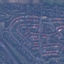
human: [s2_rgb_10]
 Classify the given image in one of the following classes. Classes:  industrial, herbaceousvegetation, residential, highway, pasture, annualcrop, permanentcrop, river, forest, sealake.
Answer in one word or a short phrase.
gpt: Residential